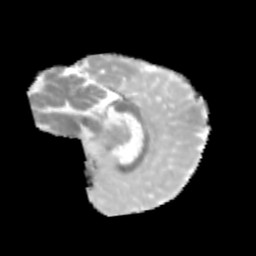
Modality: MD
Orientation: sagittal
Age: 9
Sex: male
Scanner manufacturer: siemens
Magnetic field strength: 3 T
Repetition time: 3.8 s
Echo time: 0.07 s